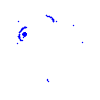
Particle: electron